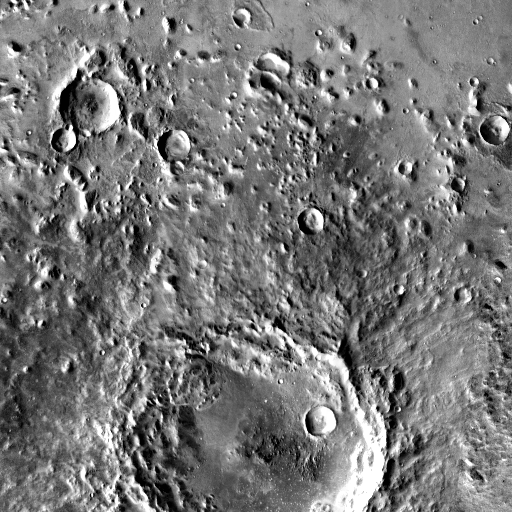
Crater classes present: Background, Other, Buried